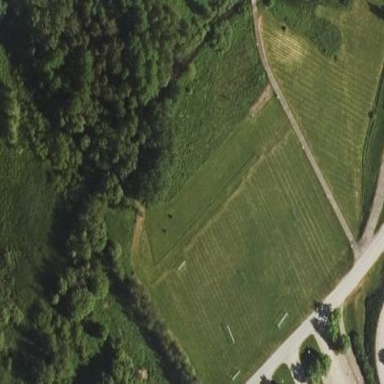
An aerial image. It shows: Soccer pitch with grass surface for leisure land.